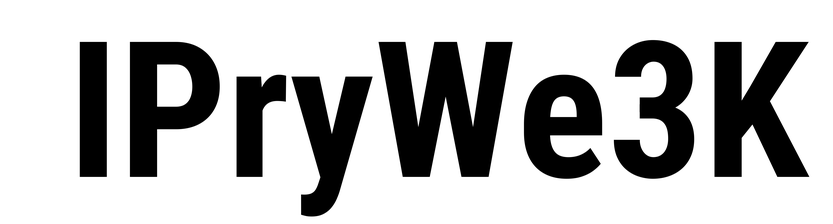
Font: Roboto_Condensed_Bold